Question: I've created the following greasemonkey script to automatically jump me past the steam age check pages:
'''
// ==UserScript==
// ...
// @include http://store.steampowered.com/agecheck/*
// ==/UserScript==
//Mini script for doing steam age checks automatically
if( document.URL.indexOf('agecheck') > -1 )
{
var form = document.getElementById('agegate_box').getElementsByTagName('form')[0];
form.ageDay.value = 18;
form.ageMonth.value = 'August';
form.ageYear.value = 1987;
form.submit();
}
'''
An example of such a page is: <URL>. Note that this page will skip automatically to the game if you have the 'store.steampowered.com' "birthtime" cookie set, so you might have to delete it first.
When this greasemonkey script is installed on Firefox 17.0 (beta) running on Windows XP, it works fine.
I then installed the script on my Windows 7 machine, which is running the latest FF (16). On this machine, the script breaks when accessing form.ageDay. The error console shows:
'''
Error: form.ageDay is undefined
'''
Even stranger though, is that if I simply paste my script into the Firefox Scratchpad (Shift+F4) and execute it, it works find and the form submits.
How is it possible that on XP the GM script works, and in Win7 the script works in the scratchpad, but on Win7 the script doesn't work in GM?
Yet another oddity is that on the Win7 machine, if I activate Firebug, 'var form' clearly has a 'ageDay' property, but the watch expression returns undefined?

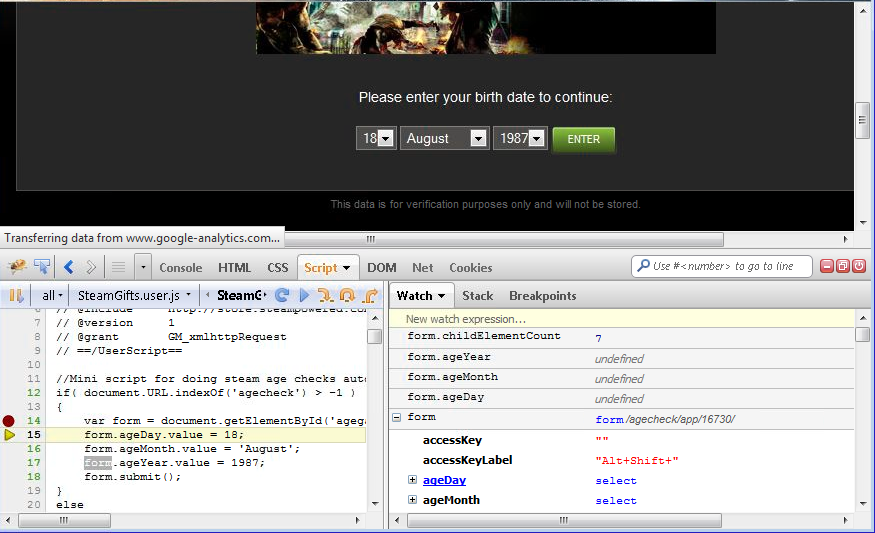
Answer: That code doesn't work for me on either Windows XP or Windows 7. Nor should it. GM scripts can't (normally) use named form objects like that. See <URL>.
Use sandbox-safe (and more powerful) methods to get at those form elements. For example, 'querySelector()'. This script works for me on the page you linked:
'''
// ==UserScript==
// @name _delme 677
// @include http://store.steampowered.com/agecheck/*
// @grant GM_xmlhttpRequest
// ==/UserScript==
//Mini script for doing steam age checks automatically
if (/agecheck/i.test (location.pathname) ) {
var ageForm = document.querySelector ("#agegate_box form");
ageForm.querySelector ("[name='ageDay']").value = 18;
ageForm.querySelector ("[name='ageMonth']").value = 'August';
ageForm.querySelector ("[name='ageYear']").value = 1987;
ageForm.submit ();
}
'''
---
Notes:
1. Firefox Scratchpad worked because it is not isolated by the GM sandbox.
2. As for why it appeared to work on Win XP, That is most likely a fluke -- it doesn't work for me on XP, and it shouldn't. It may be possible that for certain @grant none scenarios, that kind of code might work. (@grant none gets applied by default in many cases; see the docs.) Or there may have been more than one version of the script in operation, or even FF got corrupted and needed to be restarted. Bottom line, is don't code that way.
3. As for but the watch expression returns undefined?... That's just the sandbox isolation at work, and it looks the same way on XP, to me.
4. Code, like the above using querySelector() will work on just about every page a user might encounter, and it certainly works within the parameters of this question. But it currently does not work on some possible HTML5 forms and some invalid HTML that some sites allegedly used to use. In both cases, the code mentioned in the pitfall link, that I gave above, will work, despite certain invalid HTML or bleeding-edge HTML5, proposed features. Specifically, this kind of code, while not as flexible as querySelector, will work with a wider set of scenarios (even if they are invalid HTML): if (/agecheck/i.test (location.pathname) ) {
var ageForm = document.querySelector ("#agegate_box form");
ageForm.elements.namedItem ('ageDay').value = 18;
ageForm.elements.namedItem ('ageMonth').value = 'August';
ageForm.elements.namedItem ('ageYear').value = 1987;
ageForm.submit ();
}